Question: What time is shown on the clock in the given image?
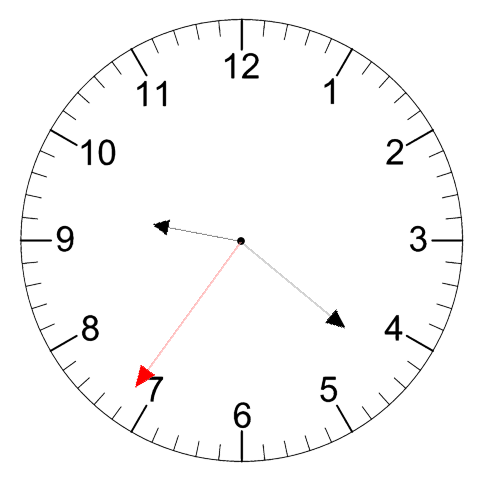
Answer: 09:21:36